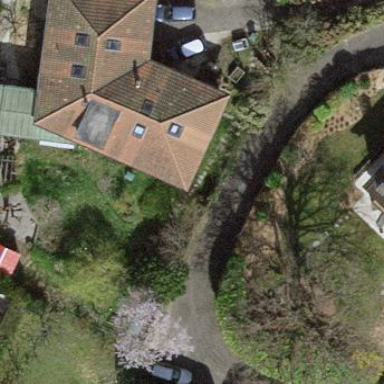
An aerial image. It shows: Garden surrounded by fence.